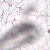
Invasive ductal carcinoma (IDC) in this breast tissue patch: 0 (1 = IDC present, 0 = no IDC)